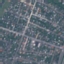
Land use / land cover: Residential